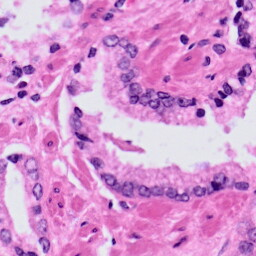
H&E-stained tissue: Prostate